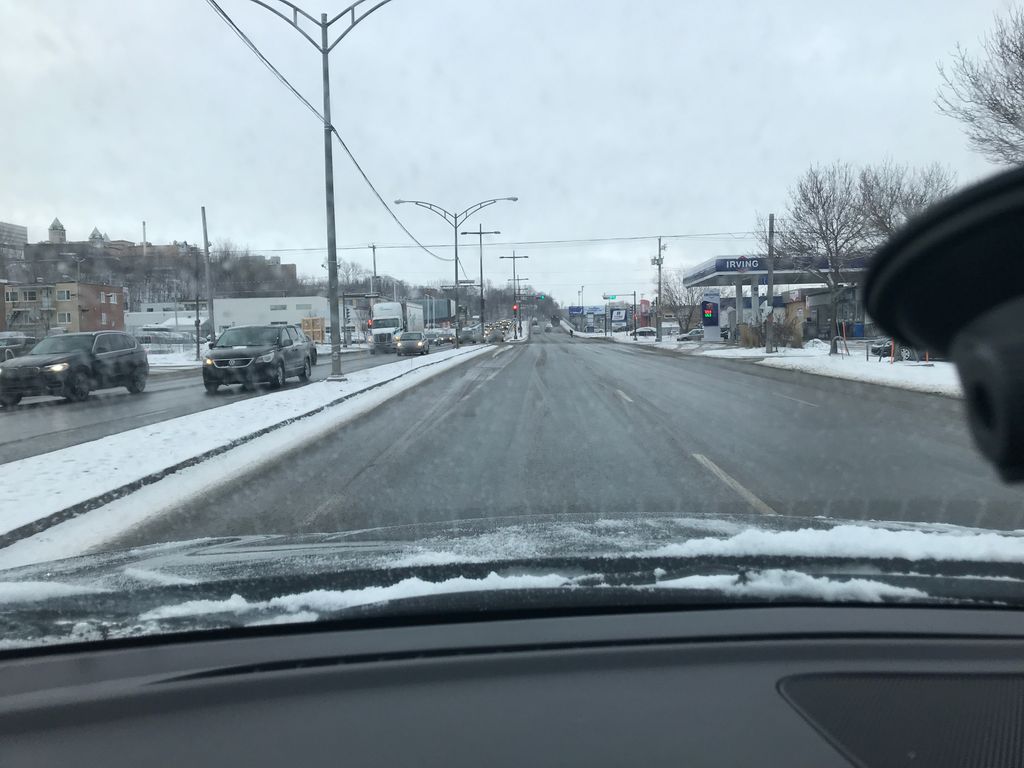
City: quebec_city